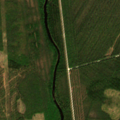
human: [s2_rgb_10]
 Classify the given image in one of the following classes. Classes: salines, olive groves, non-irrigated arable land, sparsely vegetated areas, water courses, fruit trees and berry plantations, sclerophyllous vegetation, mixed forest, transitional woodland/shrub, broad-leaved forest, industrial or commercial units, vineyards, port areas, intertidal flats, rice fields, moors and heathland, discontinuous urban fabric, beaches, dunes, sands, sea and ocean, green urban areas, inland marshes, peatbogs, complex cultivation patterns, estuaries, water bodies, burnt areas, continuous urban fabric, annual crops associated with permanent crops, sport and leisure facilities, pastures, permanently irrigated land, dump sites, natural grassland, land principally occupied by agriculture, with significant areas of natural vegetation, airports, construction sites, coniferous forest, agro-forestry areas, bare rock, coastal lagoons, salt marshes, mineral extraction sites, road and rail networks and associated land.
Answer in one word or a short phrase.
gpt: coniferous forest, mixed forest, transitional woodland/shrub